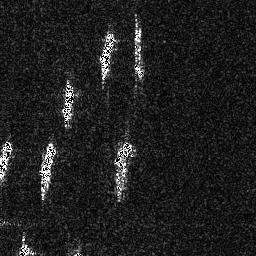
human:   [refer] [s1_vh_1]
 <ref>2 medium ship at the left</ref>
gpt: <box>[[14, 54, 21, 76, 0]], [[0, 53, 5, 71, 0]]</box>